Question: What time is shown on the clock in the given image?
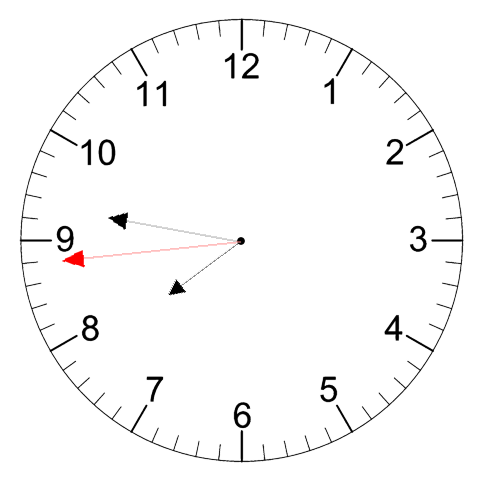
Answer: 07:46:44